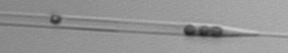
Label: Rhizosolenia